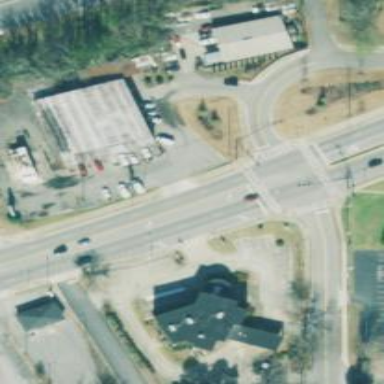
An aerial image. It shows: Emergency access point on the road.